Question: I am having trouble understanding if I am doing this correctly or not. I have 3 entities that are dependent on each other. I am trying to add new objects to these entities and then call save changes ultimately adding the corresponding records to the tables honoring the FK constraints.
I am getting the error:

In my code I am parsing some XML with linq while adding the new objects to the context as I go. In my service layer I have the following method to handle processing the incoming data.
'''
public void ProcessSurvey(int surveyContentId, int caseNo, string surveyTitle, string reportVersion, string reportXml)
{
// get surveyid
var surveyContent = _surveyContentRepository.GetSurveyContent(surveyContentId);
// create response obj
var surveyResponse = new SurveyResponse()
{
SurveyId = surveyContent.SurveyId,
CaseNo = caseNo,
SurveyTitle = surveyTitle,
ReportVersion = reportVersion,
Created = DateTime.Now,
ResponseXML = reportXml
};
// add response obj to context?
_surveyResponseRepository.Add(surveyResponse);
// get the questions elements from the xml data
var questions = SurveyResponseHelper.GetResponseQuestions(reportXml);
// iterate over questions
foreach (XElement question in questions)
{
SurveyQuestion thisSurveyQuestion = SurveyResponseHelper.ProcSurveyQuestion(question, surveyContentId);
// add question?
_surveyQuestionRepository.Add(thisSurveyQuestion);
// get question answer
SurveyAnswer thisSurveyAnswer = SurveyResponseHelper.GetAnswer(question);
//update the answer with the question and response obj to satisfy the FK reference
thisSurveyAnswer.SurveyQuestion = thisSurveyQuestion;
thisSurveyAnswer.SurveyResponse = surveyResponse; // This is where it breaks ERRROR: The relationship between the two objects cannot be defined because they are attached to different ObjectContext objects
_surveyAnswerRepository.Add(thisSurveyAnswer);
}
//commit
_surveyAnswerRepository.Save();
}
'''
My Repositories look like this..
'''
public interface ISurveyAnswerRepository
{
void Add(SurveyAnswer surveyAnswer);
void Save();
}
public class SurveyAnswerRepository : Repository, ISurveyAnswerRepository
{
//private DiversionProgramsEntities _db;
public SurveyAnswerRepository()
{
//_db = new DiversionProgramsEntities();
}
public void Add(SurveyAnswer surveyAnswer)
{
this.DataContext.SurveyAnswers.AddObject(surveyAnswer);
}
public void Save()
{
this.DataContext.SaveChanges();
}
'''
my base repository
'''
public class Repository
{
private DiversionProgramsEntities _dataContext;
public DiversionProgramsEntities DataContext
{
get { return _dataContext ?? (_dataContext = DatabaseFactory.CreateContext()); }
}
}
'''
and static class / method to create the context
'''
public static class DatabaseFactory
{
public static DiversionProgramsEntities CreateContext()
{
return new DiversionProgramsEntities();
}
}
'''
here is my helper code..
'''
public class SurveyResponseHelper
{
public static IEnumerable<XElement> GetResponseQuestions(string xmlResponseData)
{
XElement xmlData = XElement.Parse(xmlResponseData);
var questions = from n in xmlData.Descendants()
where n.Parent.Name.LocalName == "questions"
select n;
return questions;
}
public static SurveyQuestion ProcSurveyQuestion(XElement question, int surveyContentId)
{
// get the question type
var questionType = question.Name.LocalName;
// get question element text. This is the actual question text
var questionText = question.Elements().Where(e => e.Name.LocalName == "direction").SingleOrDefault().Value;
// check to see if this question exists in the data table, if it does then we will use the questionid from that which will get used to tie the SurveyAnswer to this question.
// if question does not already exist then a new one will be created
SurveyQuestionRepository surveyQuestionRepository = new SurveyQuestionRepository();
SurveyQuestion surveyQuestion;
surveyQuestion = surveyQuestionRepository.GetSurveyQuestion(surveyContentId, questionType, questionText);
if (surveyQuestion == null)
{
surveyQuestion = new SurveyQuestion()
{
QuestionText = questionText,
QuestionType = questionType,
SurveyContentId = surveyContentId
};
}
return surveyQuestion;
}
public static SurveyAnswer GetAnswer(XElement question)
{
// get the answer index value
var answers = question.Elements().Where(e => e.Name.LocalName == "answers").SingleOrDefault();
int userAnswerIndex = Int32.Parse(answers.Attribute("userAnswerIndex").Value);
// move the answers to an array so we can use the index to get the correct answer
XElement[] answersArray = answers.Elements().ToArray();
SurveyAnswer answer = new SurveyAnswer()
{
AnswerText = answersArray[userAnswerIndex].Value
};
return answer;
}
}
'''
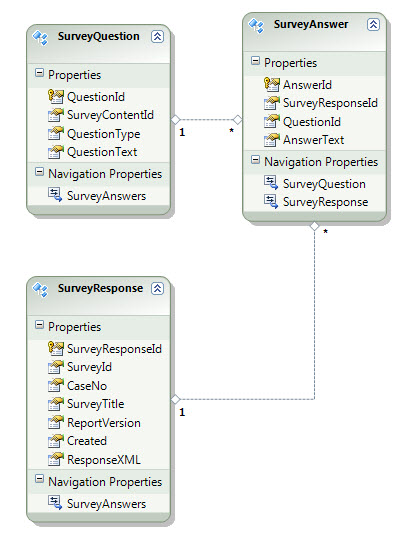
Answer: As @TimHoolihan stated the issue is that you are not using the same Data Context for accessing the Survey Responses and Survey Questions and actually I believe the issue lines in the line below from the ProcSurveyQuestion method.
'''
SurveyQuestionRepository surveyQuestionRepository = new SurveyQuestionRepository();
'''
I see that you have a singleton DataContext in the DiversionProgramsEntities class, but I cannot infer from your code if the SurveyQuestionRepository and SurveryResponseRepositories are also using that same context. Based on the error you are getting, I am guessing that they are using separate contexts, so again as @TimHoolihan suggested, you need to modify your code to use the same context for both.
You should also look into the <URL> pattern as this is what you are trying to accomplish here, but you do not have a common context to track all of your changes across.